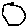
Label: hexagon